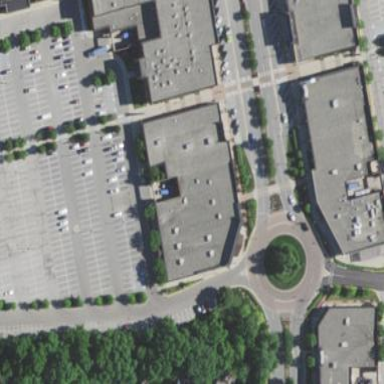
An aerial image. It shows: Retail building.